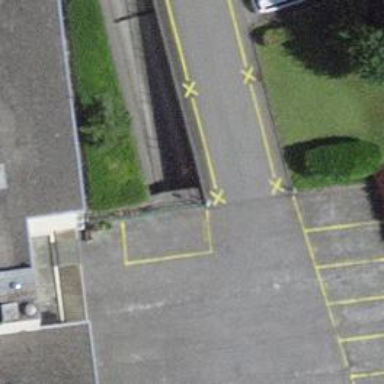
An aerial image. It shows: Parking entrance.